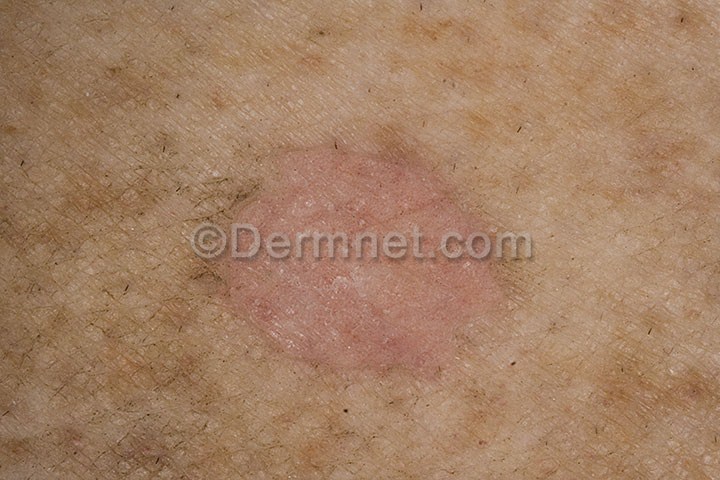
Disease: Seborrheic Keratoses and other Benign Tumors